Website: walmart
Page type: payment
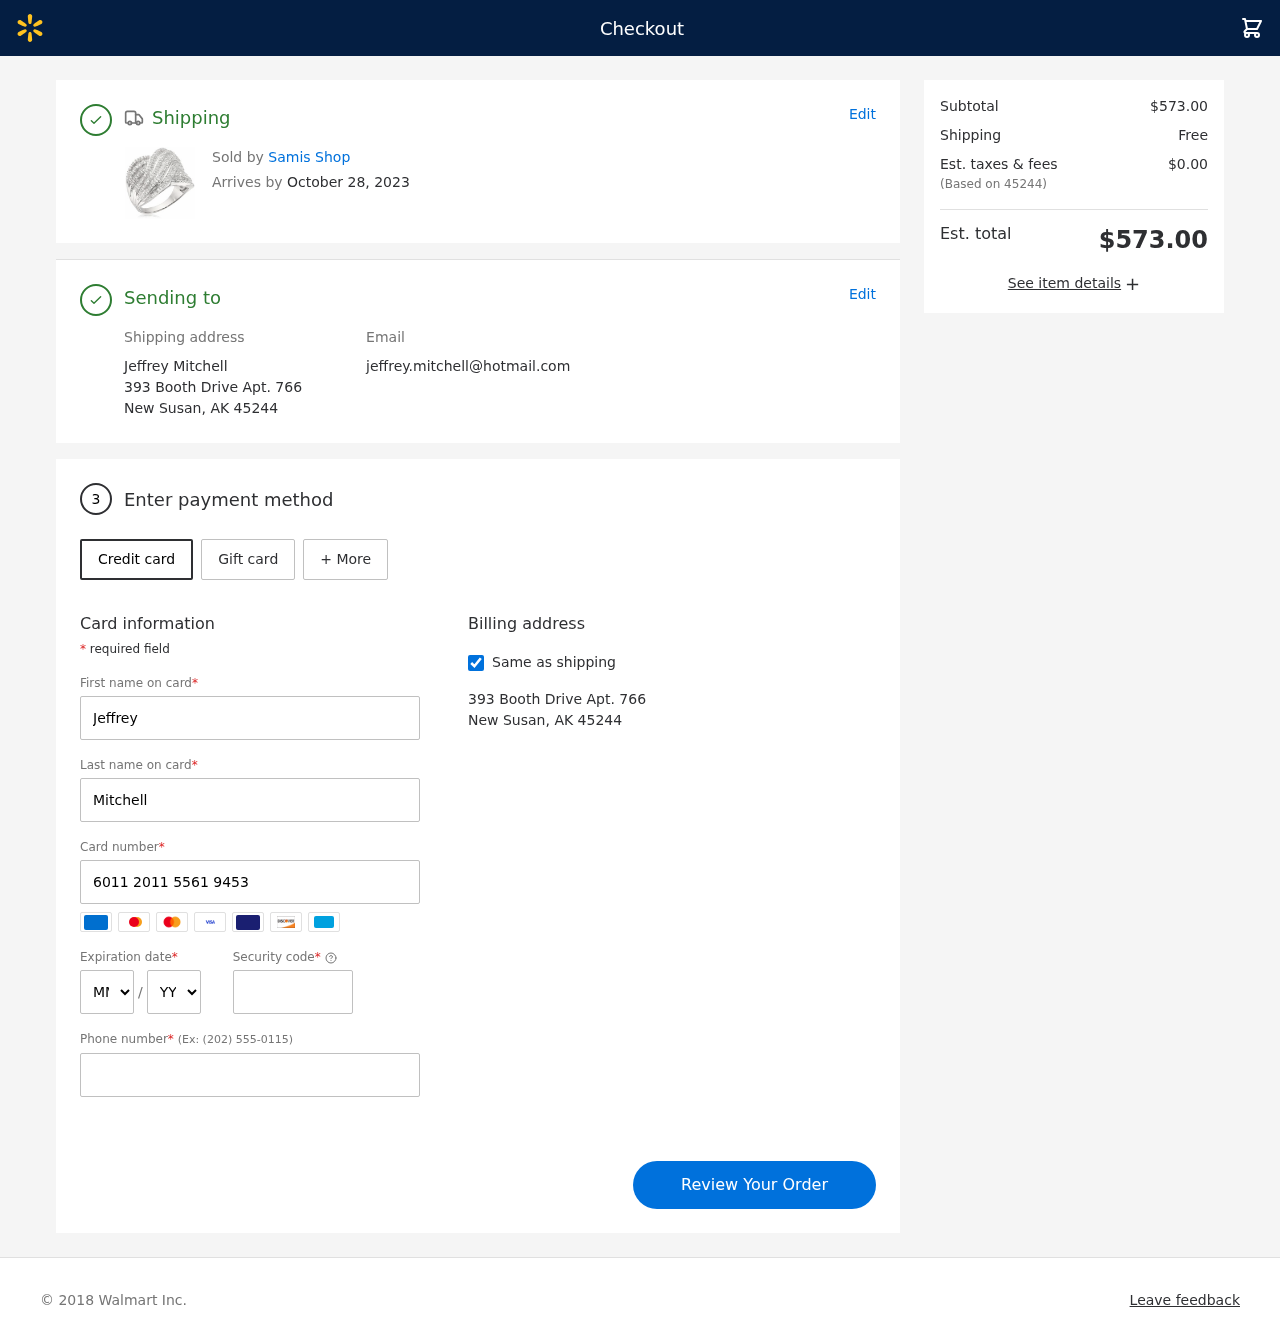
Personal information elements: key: PII_CARD_CVV
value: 678
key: PII_CARD_EXPIRY_MONTH
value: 06
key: PII_CARD_EXPIRY_YEAR
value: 30
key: PII_CARD_NUMBER
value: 6011 2011 5561 9453
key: PII_CITY_STATE_ZIP
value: New Susan, AK 45244
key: PII_EMAIL
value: jeffrey.mitchell@hotmail.com
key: PII_FIRSTNAME
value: Jeffrey
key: PII_FULLNAME
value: Jeffrey Mitchell
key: PII_LASTNAME
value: Mitchell
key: PII_PHONE
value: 6077262341
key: PII_POSTCODE
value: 45244
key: PII_STREET
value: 393 Booth Drive Apt. 766
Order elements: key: ORDER_DELIVERY_DATE
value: October 28, 2023
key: ORDER_SUBTOTAL
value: $573.00
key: ORDER_SHIPPING_COST
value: Free
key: ORDER_TAX
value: $0.00
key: ORDER_TOTAL
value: $573.00